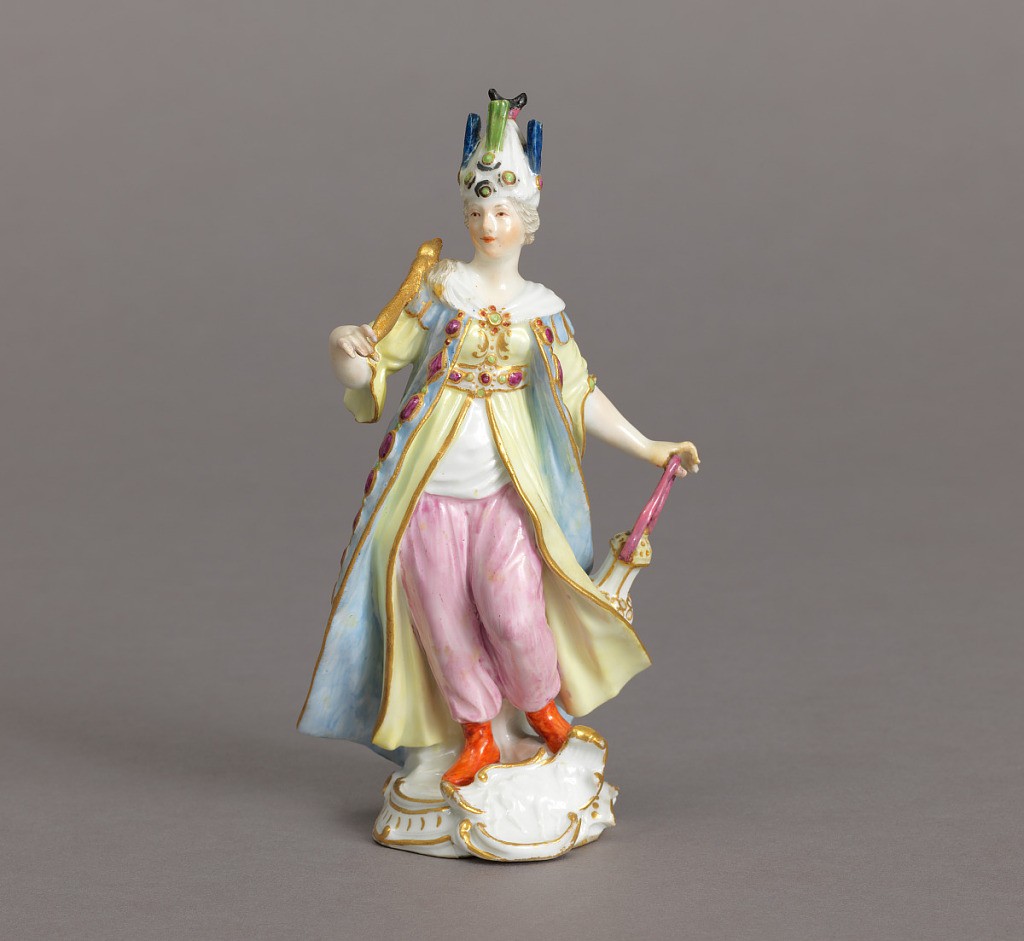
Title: Allegorical Figure of "Asia"
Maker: Meissen Porcelain Manufactory, German, active from 1710 to the present
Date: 18th–19th century
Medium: hard paste porcelain, vitreous enamel, gold
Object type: figure
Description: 1960-1-29-a/d: (a): Standing female figure, wearing jeweled mantl...;     1960-1-29-a: Standing female figure, wearing jeweled mantle and...